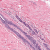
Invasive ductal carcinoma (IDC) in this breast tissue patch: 0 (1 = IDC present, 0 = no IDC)